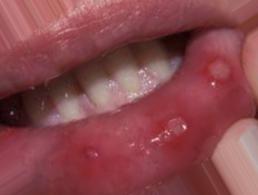
Condition: Mouth Ulcer